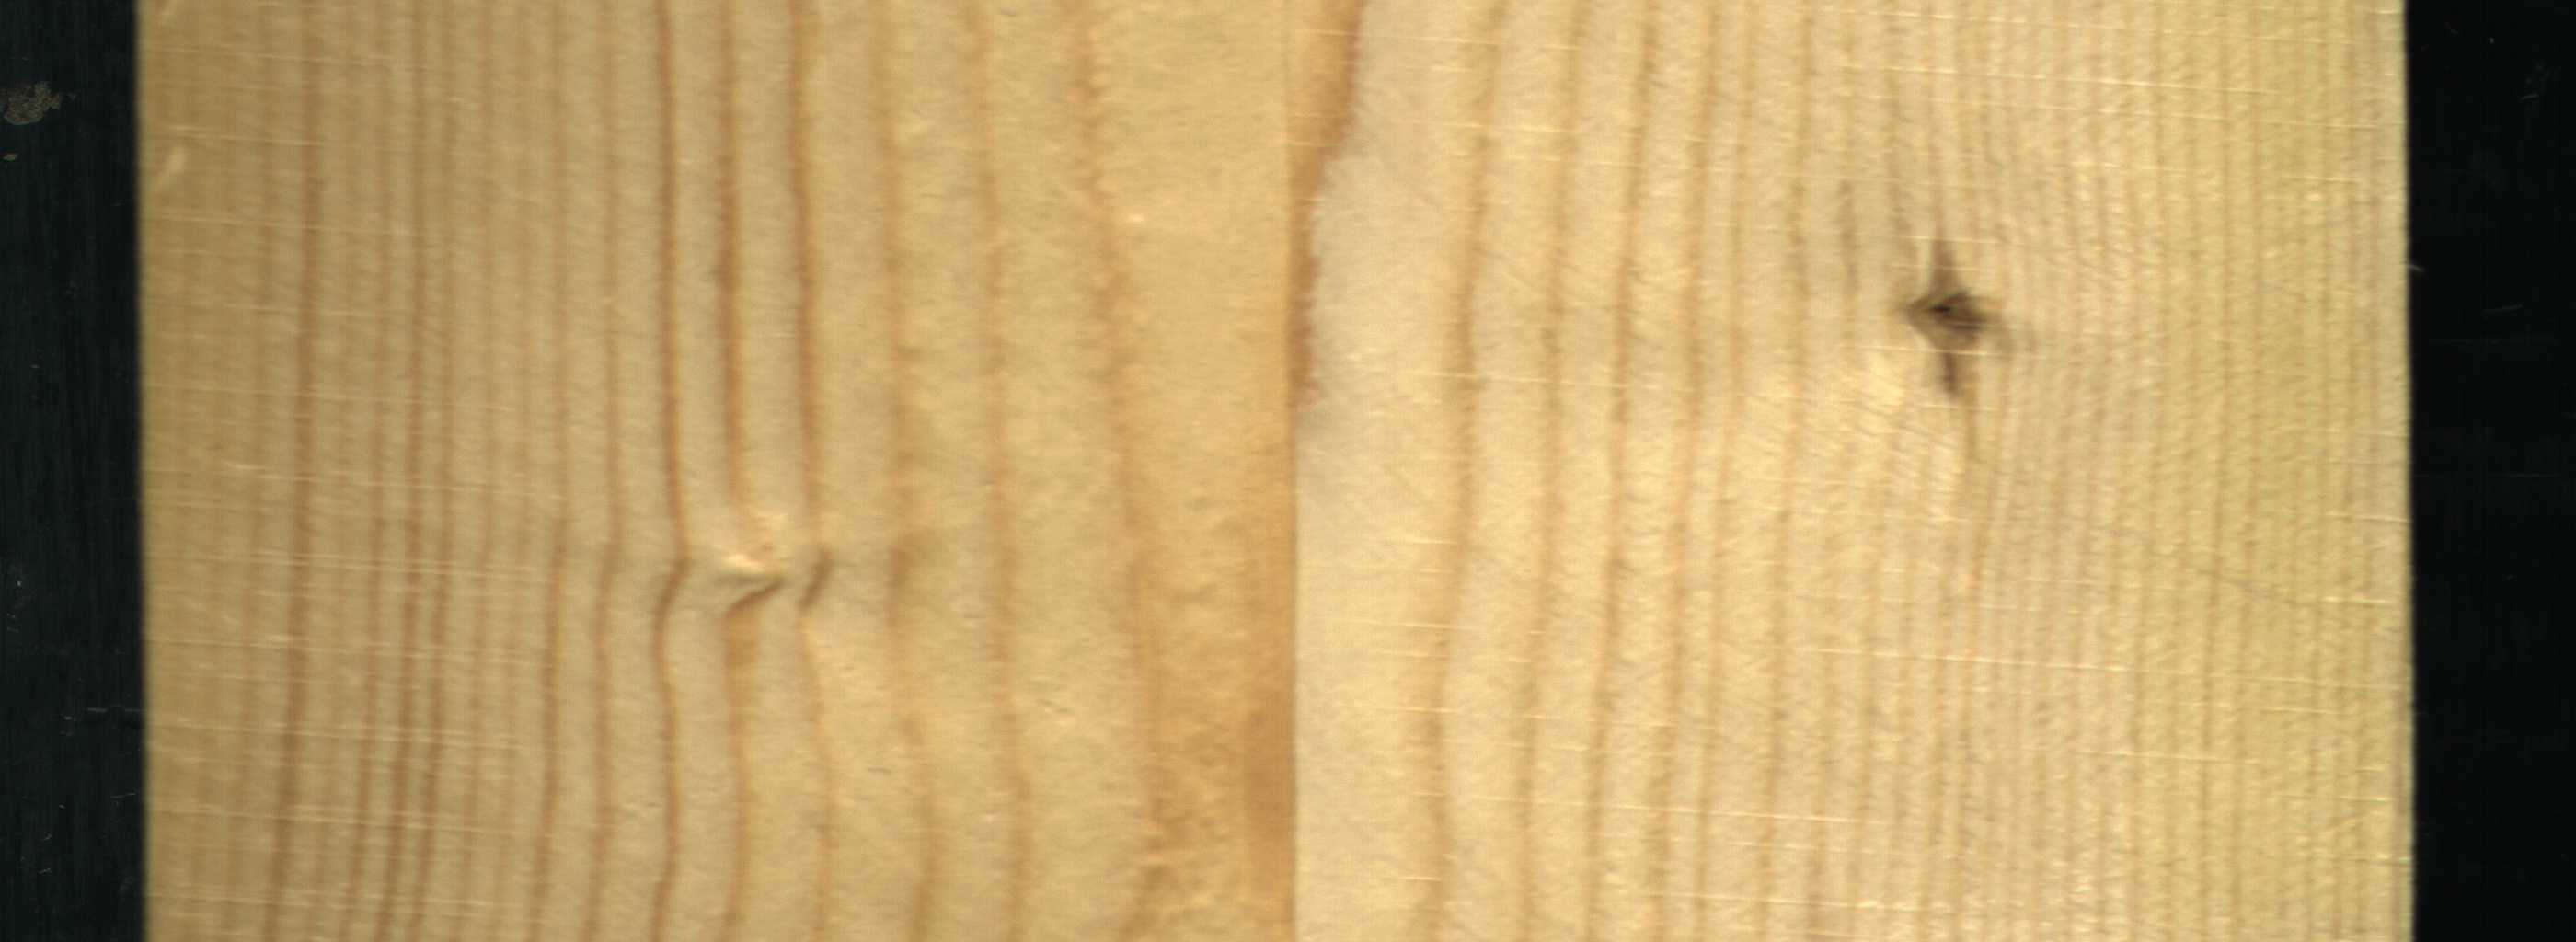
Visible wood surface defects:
Live_Knot